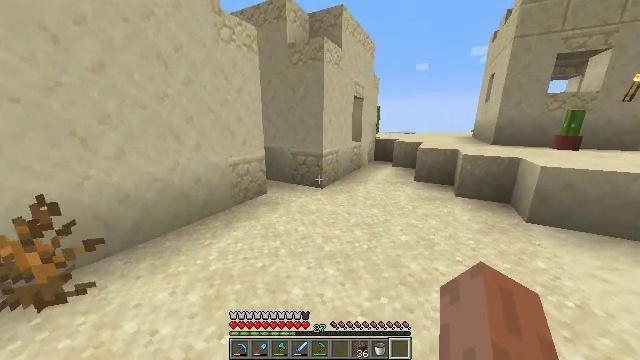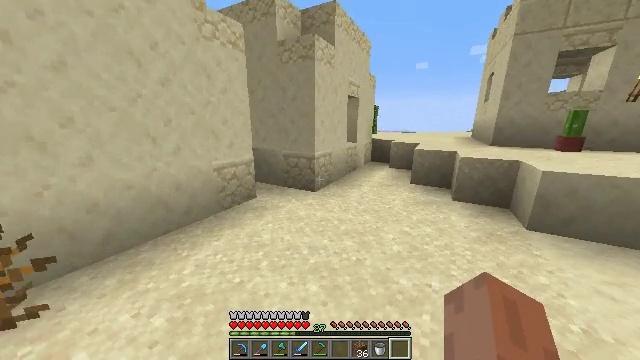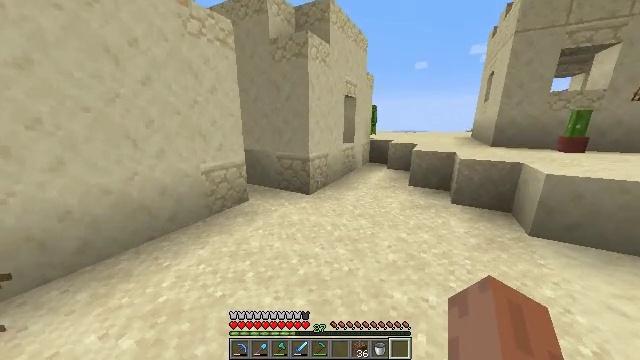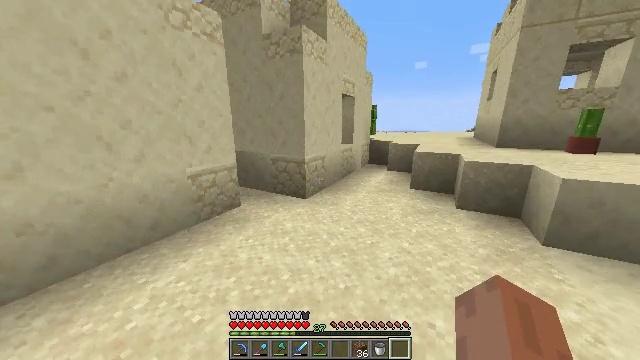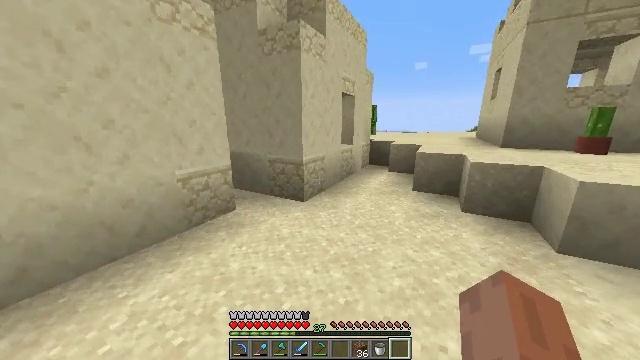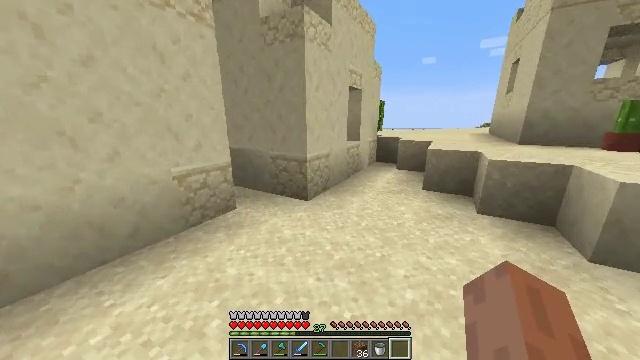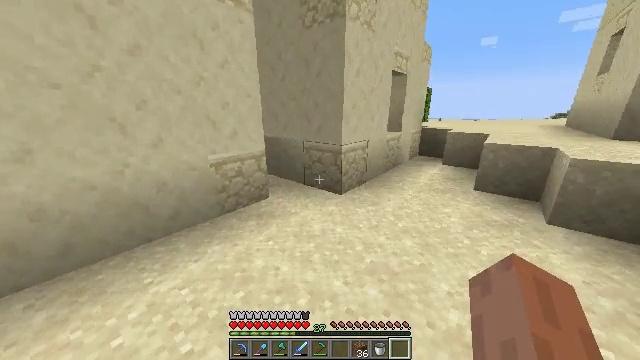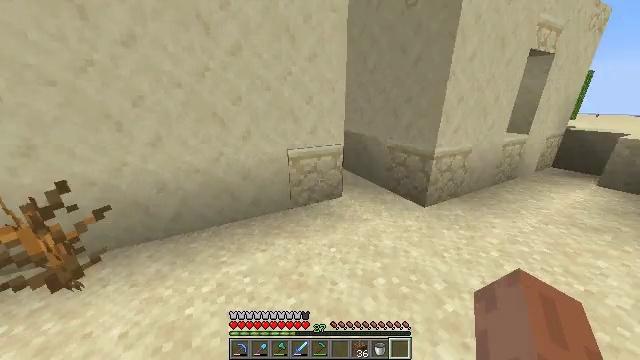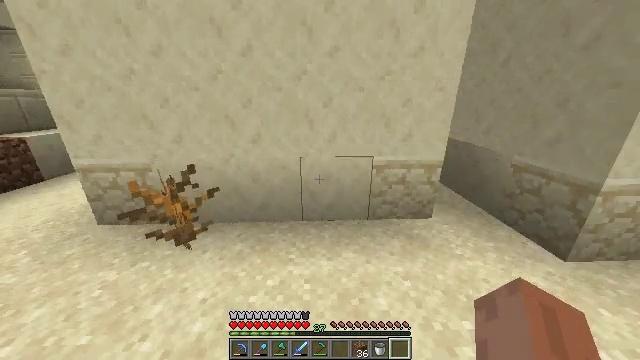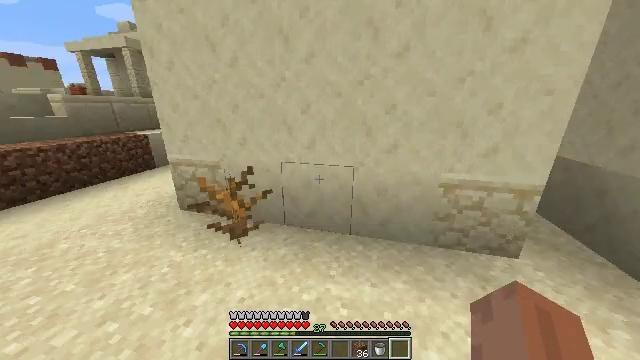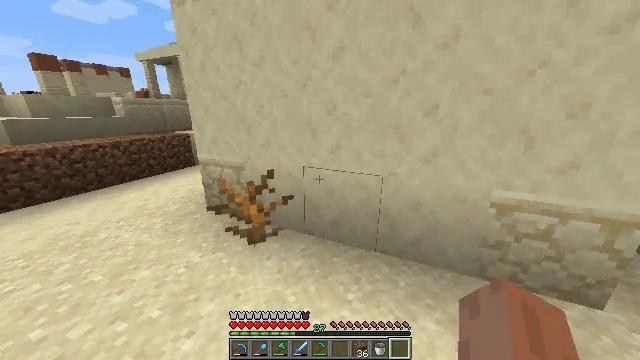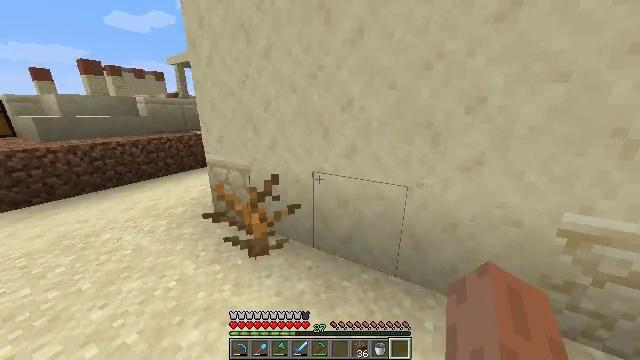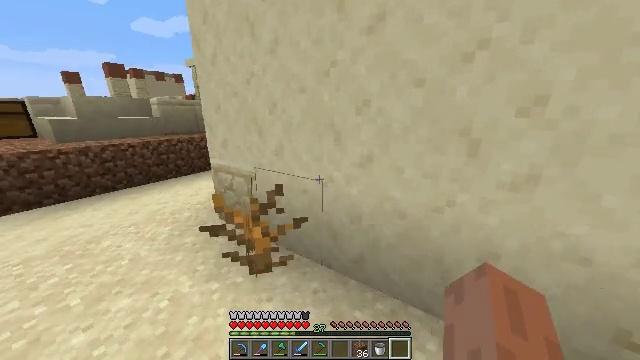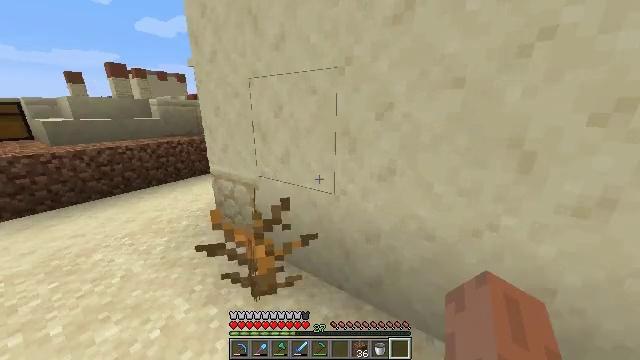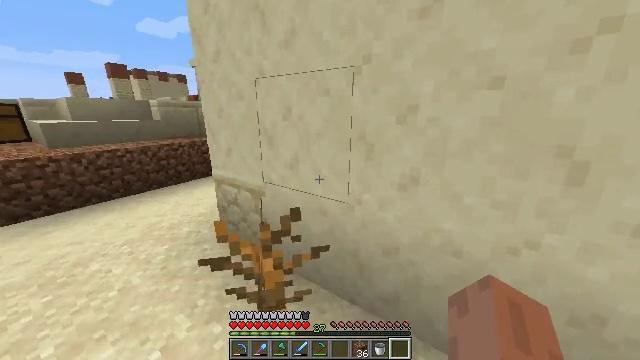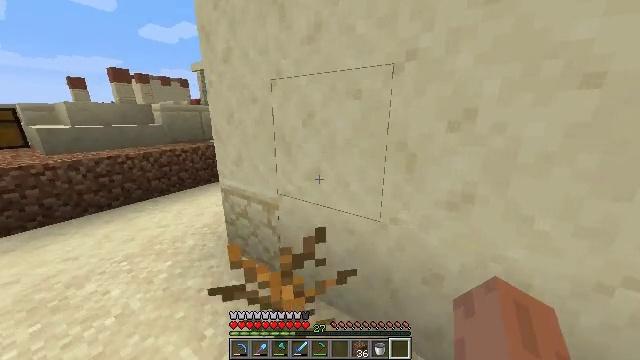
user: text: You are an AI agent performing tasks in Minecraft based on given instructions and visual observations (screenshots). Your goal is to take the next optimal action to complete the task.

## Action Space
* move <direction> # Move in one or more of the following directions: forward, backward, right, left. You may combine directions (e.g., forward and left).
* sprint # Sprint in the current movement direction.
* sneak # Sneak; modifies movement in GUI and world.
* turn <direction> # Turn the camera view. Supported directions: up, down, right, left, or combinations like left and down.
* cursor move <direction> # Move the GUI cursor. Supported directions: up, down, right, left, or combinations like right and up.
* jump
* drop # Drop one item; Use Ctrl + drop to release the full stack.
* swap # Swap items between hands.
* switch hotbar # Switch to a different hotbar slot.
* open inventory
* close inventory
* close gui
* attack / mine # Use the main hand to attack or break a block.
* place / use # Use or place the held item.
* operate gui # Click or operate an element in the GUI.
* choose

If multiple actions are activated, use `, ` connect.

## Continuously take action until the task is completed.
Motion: motion action
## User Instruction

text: Remove acacia planks from a building.
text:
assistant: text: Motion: move forward and move right, sprint
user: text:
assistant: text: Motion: move forward, sprint
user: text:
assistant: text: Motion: move forward, sprint
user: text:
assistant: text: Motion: move forward, sprint
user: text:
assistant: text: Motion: move forward, sprint, turn left and down
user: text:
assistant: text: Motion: move forward, sprint, turn left and down
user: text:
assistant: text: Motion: move forward, sprint, turn left and down
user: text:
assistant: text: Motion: move forward, sprint, turn left
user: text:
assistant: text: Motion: move forward, sprint, turn left and up
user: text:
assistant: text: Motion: move forward, sprint, turn left
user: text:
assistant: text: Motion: move forward, sprint, turn left
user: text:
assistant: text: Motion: move forward, sprint, turn left
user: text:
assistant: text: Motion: move forward and move left, sprint
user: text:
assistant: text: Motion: move forward and move left, sprint
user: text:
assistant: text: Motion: move forward and move left, sprint
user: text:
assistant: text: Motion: move forward and move left, sprint, turn up
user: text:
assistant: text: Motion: move forward and move left, sprint
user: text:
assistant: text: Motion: move forward and move left, sprint, turn right
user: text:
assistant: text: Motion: move forward and move left, sprint, turn right and up
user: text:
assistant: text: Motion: move forward and move left, sprint, turn right
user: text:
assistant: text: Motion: move forward and move left, sprint, turn right
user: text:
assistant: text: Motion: move forward and move left, sprint, turn right and up
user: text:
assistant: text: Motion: move forward and move left, sprint, turn right and up
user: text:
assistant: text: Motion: move forward and move left, sprint, turn right and up
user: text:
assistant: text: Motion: move forward and move left, sprint, turn right and up
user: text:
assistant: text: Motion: move forward and move left, sprint, turn right and up
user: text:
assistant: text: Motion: move forward and move left, turn right and up
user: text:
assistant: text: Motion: move forward and move left, turn right
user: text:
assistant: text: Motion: move forward and move left, turn right
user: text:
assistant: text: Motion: move forward and move left, turn right